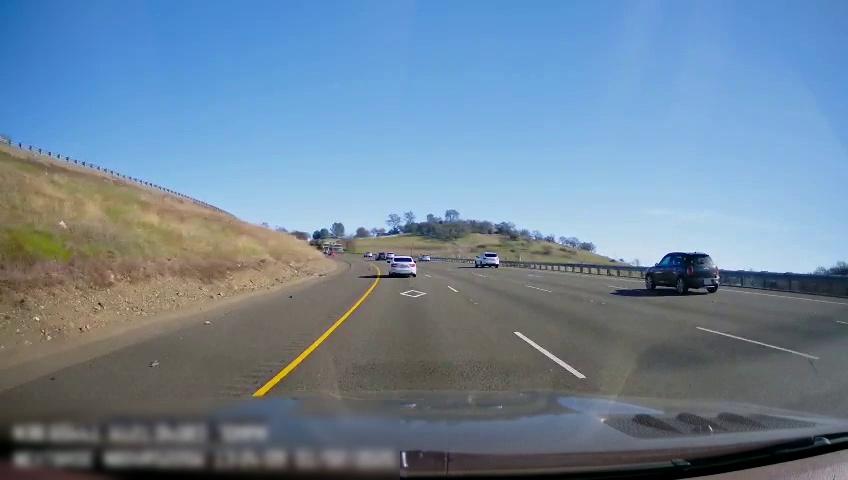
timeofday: Day
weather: Sunny
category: Drivable Space
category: Vehicles | Car
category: Vehicles | Car
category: Vehicles | SUV
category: Vehicles | SUV
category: Vehicles | Car
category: Vehicles | SUV
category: Lanes | Current Lane
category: Lanes | Current Lane
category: Lanes | Alternate Lane
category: Lanes | Alternate Lane
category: Lanes | Alternate Lane